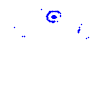
Particle: pion